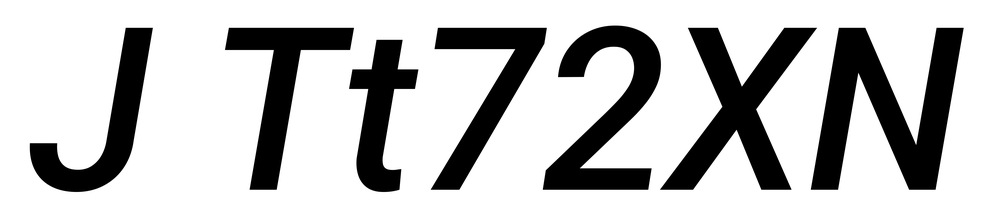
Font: Roboto-Italic_Medium_Italic